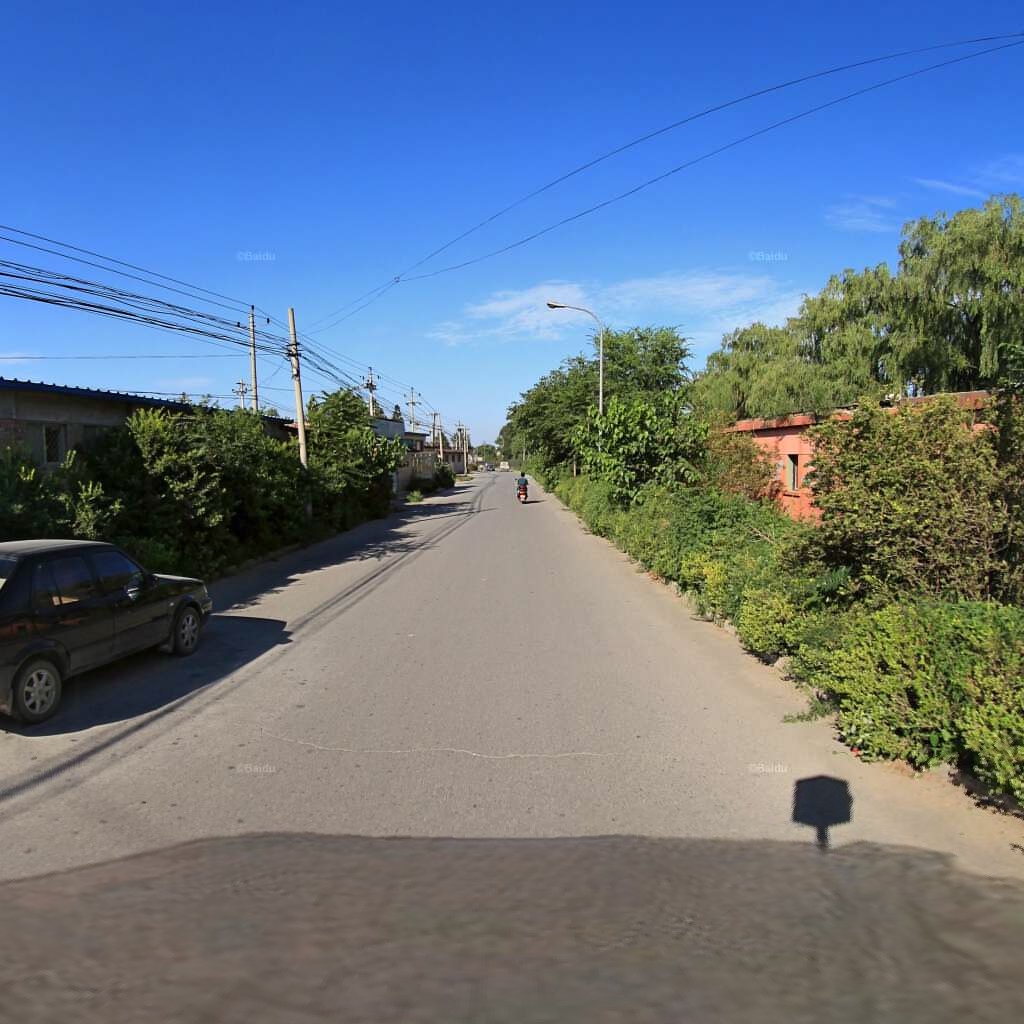
Region: Haidian
Road damage annotations: transverse crack